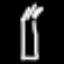
Label: fork